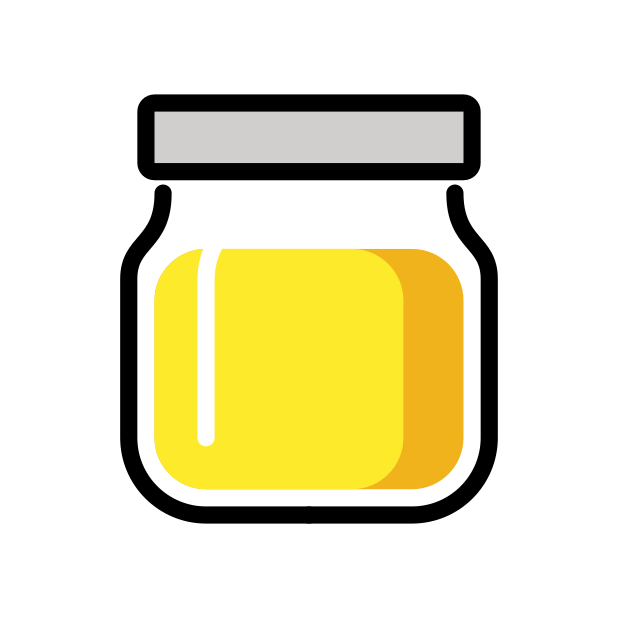
jar with yellow content